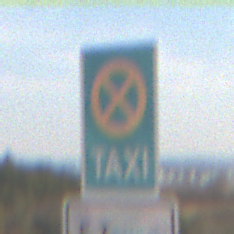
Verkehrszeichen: Taxenstand
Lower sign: FahrzeugeVerbaleAngabe2
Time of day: MorningAfternoon
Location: Outdoor (Nature)
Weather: PartlyCloudy
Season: NotSpecified
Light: Natural